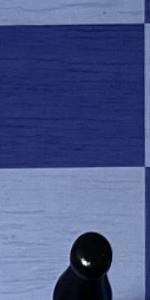
Label: Empty